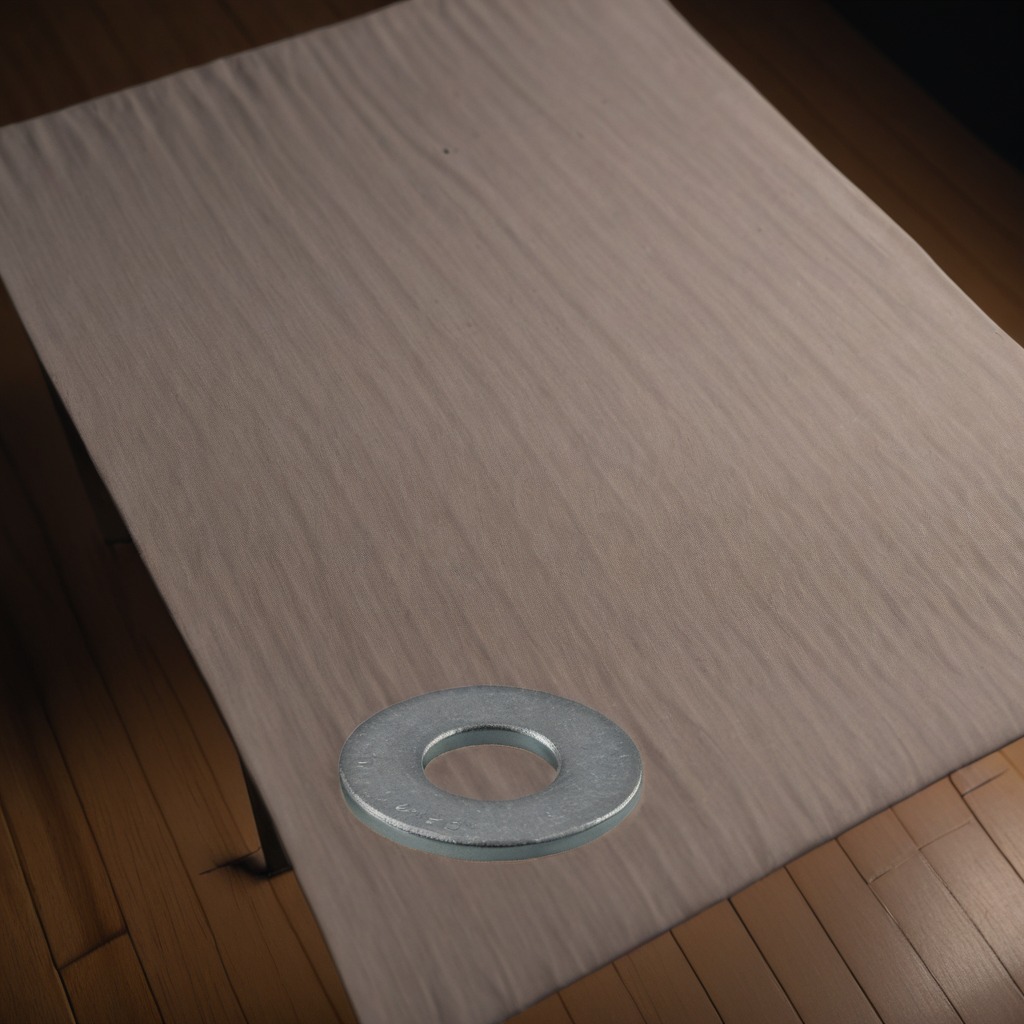
A flat metal washer is lying on the wooden table.